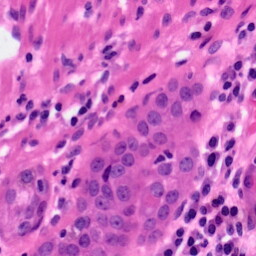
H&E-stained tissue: Pancreatic